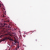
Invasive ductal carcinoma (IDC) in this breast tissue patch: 0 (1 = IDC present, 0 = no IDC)